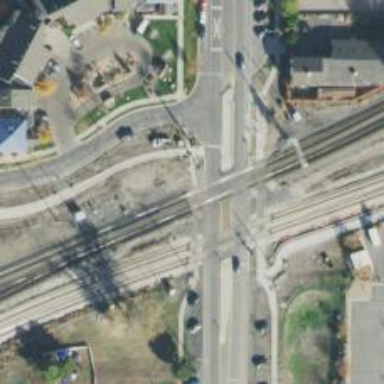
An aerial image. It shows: Crossing for the railway.